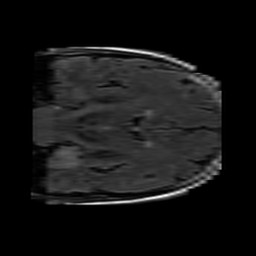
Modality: FLAIR
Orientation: coronal
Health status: ill
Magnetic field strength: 3 T